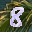
Label: 8